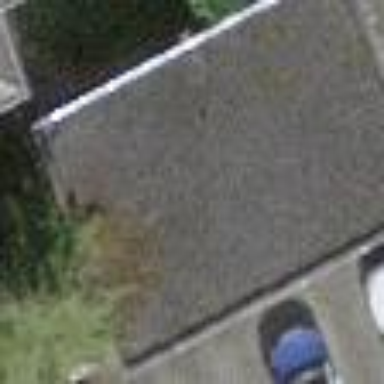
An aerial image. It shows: Garage with tile roof.